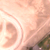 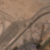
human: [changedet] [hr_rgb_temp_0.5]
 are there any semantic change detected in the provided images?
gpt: A road has been realized in the desert.